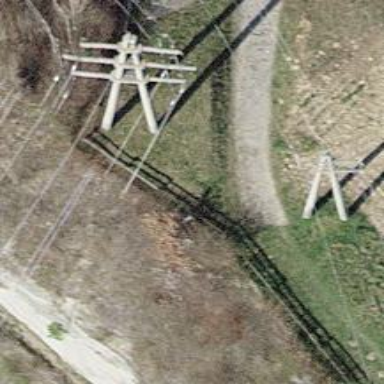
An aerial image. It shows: Power line with three cables.